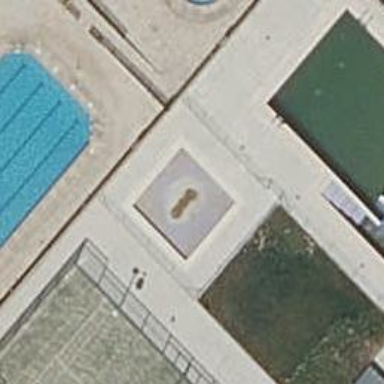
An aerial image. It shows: Swimming pool area designated for leisure and sport.